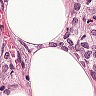
Metastatic tissue present: yes